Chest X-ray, AP view. Patient: 58 years old, sex F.
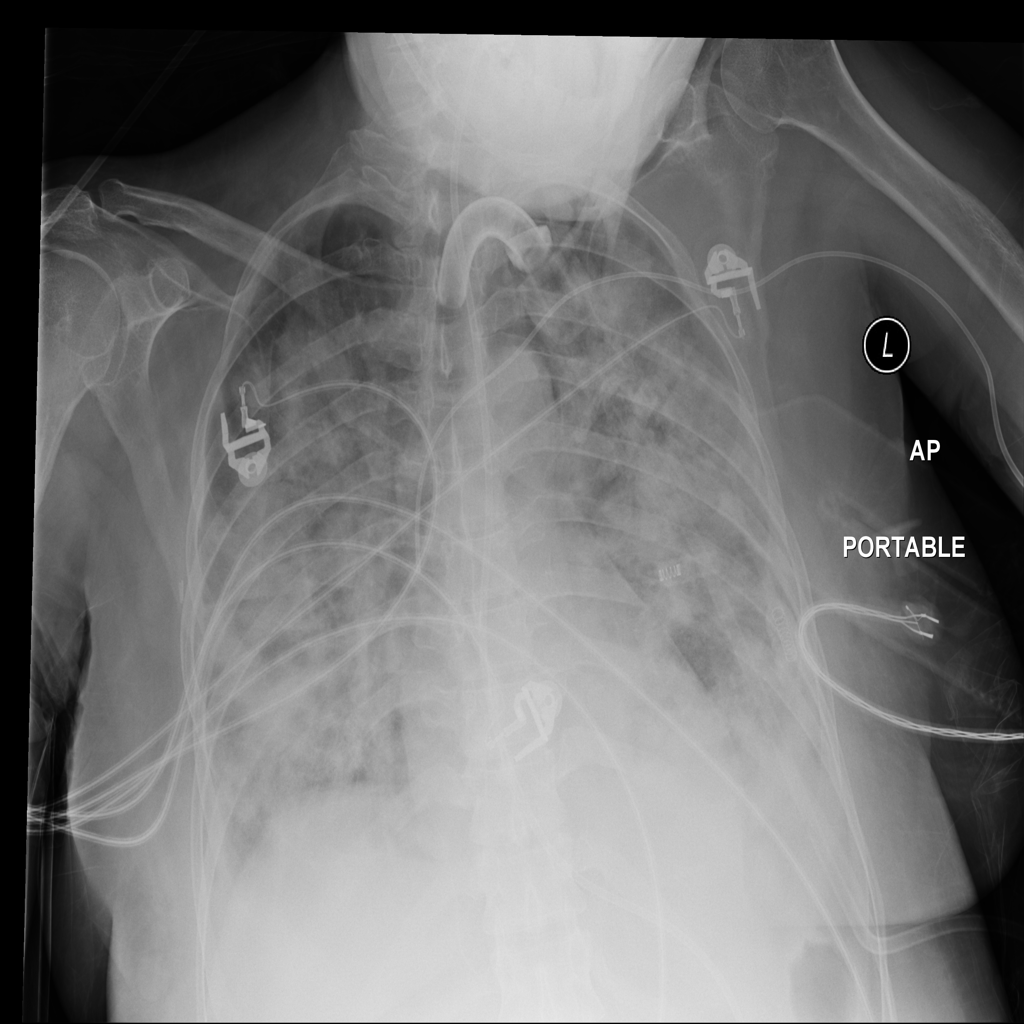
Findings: Consolidation, Mass